Field crop: maize
Growth stage: 1
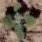
Species: chenopodium